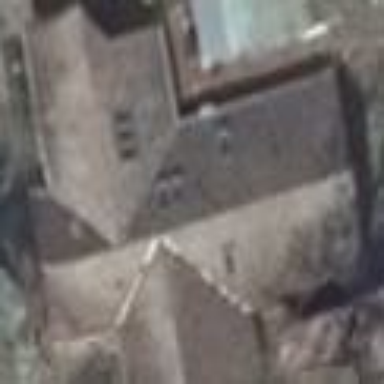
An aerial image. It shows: Detached building with gabled roof.